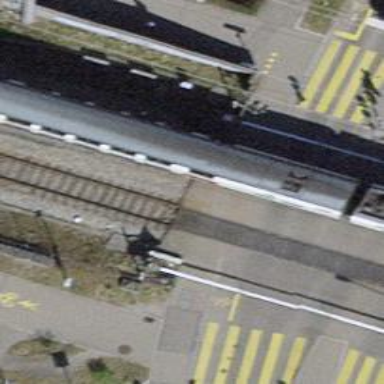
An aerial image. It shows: Railway crossing with barrier.